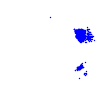
Particle: electron